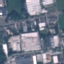
Land use / land cover: Industrial